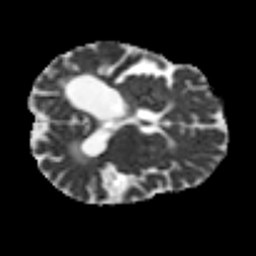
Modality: MD
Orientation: axial
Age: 54
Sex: female
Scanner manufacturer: siemens
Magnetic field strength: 3 T
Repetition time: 7.3 s
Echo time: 0.087 s